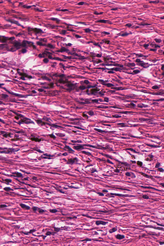
Tumor epithelial tissue: no
Tumor-associated stroma tissue: yes
Normal tissue: no